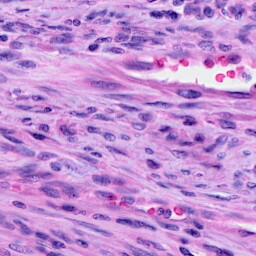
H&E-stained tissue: Cervix